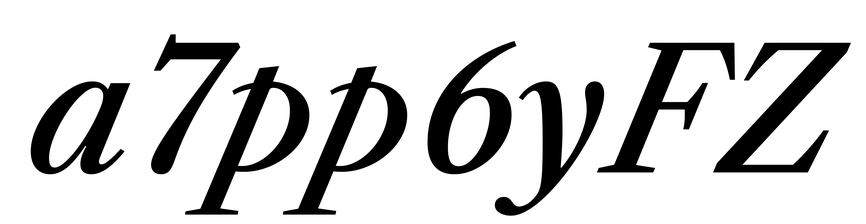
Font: LibreCaslonText-Italic_Medium_Italic